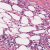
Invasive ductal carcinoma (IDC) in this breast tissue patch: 0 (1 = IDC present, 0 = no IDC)